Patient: sex M, age 60
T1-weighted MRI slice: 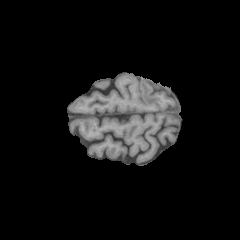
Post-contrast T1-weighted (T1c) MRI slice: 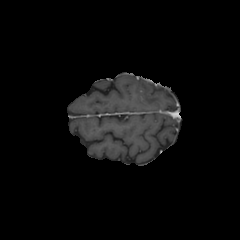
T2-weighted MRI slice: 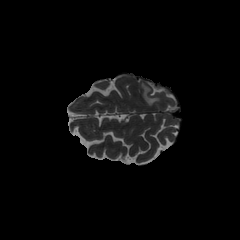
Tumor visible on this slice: yes
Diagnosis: Glioblastoma, IDH-wildtype
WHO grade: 4